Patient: sex M, age 48
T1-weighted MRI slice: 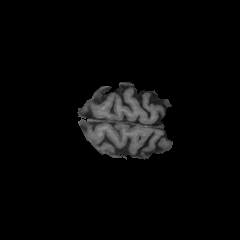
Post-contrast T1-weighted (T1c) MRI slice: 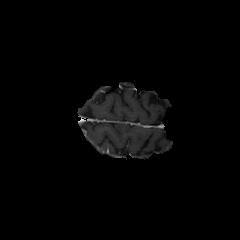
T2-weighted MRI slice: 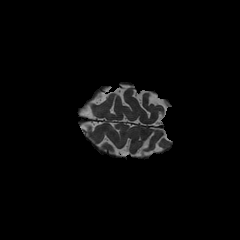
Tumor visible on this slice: no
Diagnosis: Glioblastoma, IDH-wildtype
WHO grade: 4